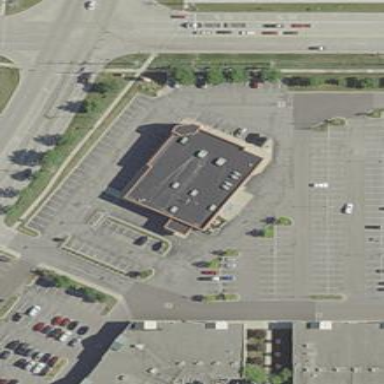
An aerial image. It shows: Retail building.